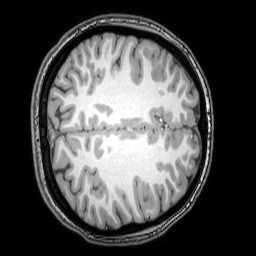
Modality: T1w
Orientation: axial
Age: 25
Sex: female
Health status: healthy
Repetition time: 0.081 s
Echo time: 0.037 s